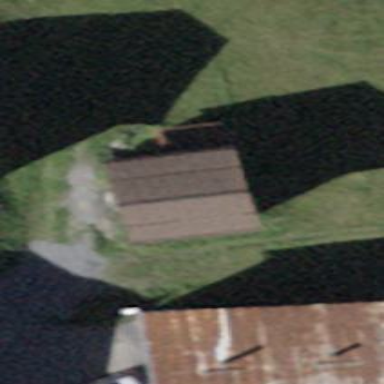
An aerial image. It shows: Building with tile roof.